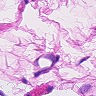
Metastatic tissue present: no